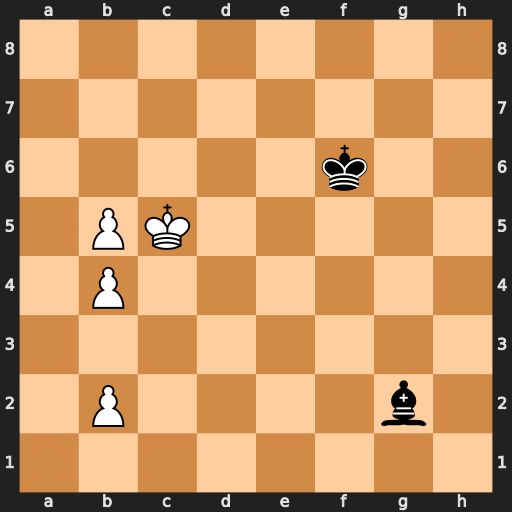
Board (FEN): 8/8/5k2/1PK5/1P6/8/1P4b1/8
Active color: w
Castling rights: -
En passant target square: -
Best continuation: Kd6 Kf5 b6